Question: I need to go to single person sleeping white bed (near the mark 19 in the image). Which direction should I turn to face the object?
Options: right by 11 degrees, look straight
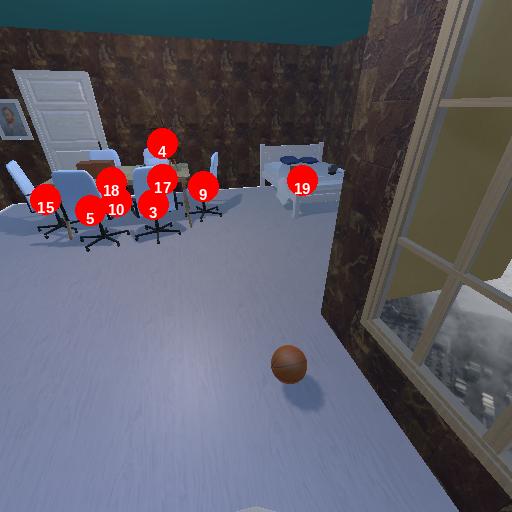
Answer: right by 11 degrees